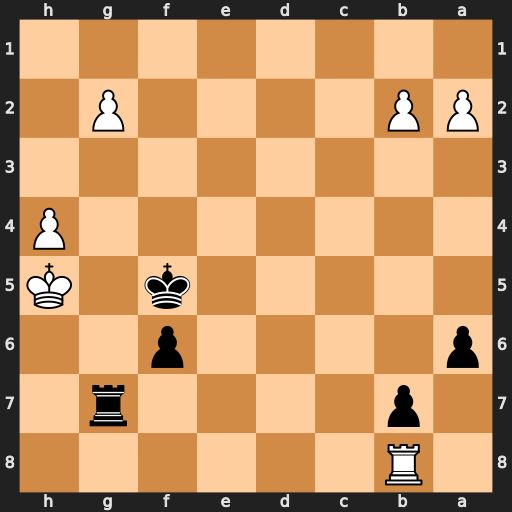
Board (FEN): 1R6/1p4r1/p4p2/5k1K/7P/8/PP4P1/8
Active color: b
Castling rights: -
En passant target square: -
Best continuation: Rh7#